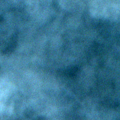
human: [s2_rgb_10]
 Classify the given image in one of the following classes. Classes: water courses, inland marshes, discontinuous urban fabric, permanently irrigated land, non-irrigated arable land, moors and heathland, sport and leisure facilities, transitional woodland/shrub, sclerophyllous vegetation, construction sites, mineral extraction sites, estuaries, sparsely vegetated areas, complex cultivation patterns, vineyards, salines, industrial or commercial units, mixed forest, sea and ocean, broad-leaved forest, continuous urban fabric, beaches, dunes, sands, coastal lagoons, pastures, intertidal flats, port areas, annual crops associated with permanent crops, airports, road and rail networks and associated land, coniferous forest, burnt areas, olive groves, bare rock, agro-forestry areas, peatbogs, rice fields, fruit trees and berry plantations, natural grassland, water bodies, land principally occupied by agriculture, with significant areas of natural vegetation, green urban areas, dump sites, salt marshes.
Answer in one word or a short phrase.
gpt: sea and ocean